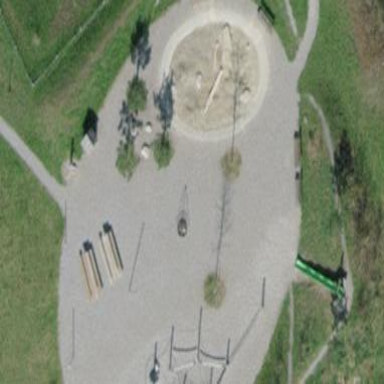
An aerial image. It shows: Playground area for leisure land.